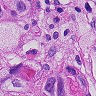
Metastatic tissue present: yes